Question: Would love to know how to make my images centered not floating to the left. I tried modifying the float attributes but things just go messy. Help please!
I'm using section tags no grid thingy whatsoever.
When I set the float to "none" this happens

'''
#hover {
color: rgba(188, 175, 204, 0.9);
}
h2#testimonials {
color: #E72635;
}
div#all {
width: 100%;
height: 100%;
}
/* generic css */
.view {
margin: 10px;
float: left;
border: 10px solid #fff;
overflow: hidden;
position: relative;
text-align: center;
box-shadow: 1px 1px 2px #e6e6e6;
cursor: default;
background: #fff url(../images/bgimg.jpg) no-repeat center center
}
.view .mask, .view .content {
width: 300px;
height: 200px;
position: absolute;
overflow: hidden;
top: 0;
left: 0
}
.view img {
display: block;
position: relative
}
.view h2 {
text-transform: uppercase;
color: #fff;
text-align: center;
position: relative;
font-size: 17px;
font-family: "Josefin Slab","Helvetica Neue",Helvetica,Arial,sans-serif;
padding: 10px;
background: rgba(0, 0, 0, 0.8);
margin: 20px 0 0 0
}
.view p {
font-family: Montserrat,"Helvetica Neue",Helvetica,Arial,sans-serif;
font-style: italic;
font-size: 12px;
position: relative;
color: #fff;
padding: 0px 20px 0px;
text-align: center
}
.view a.info {
display: inline-block;
text-decoration: none;
padding: 7px 14px;
background: #000;
color: #fff;
font-family: Montserrat,"Helvetica Neue",Helvetica,Arial,sans-serif;
text-transform: uppercase;
box-shadow: 0 0 1px #000
}
.view a.info:hover {
box-shadow: 0 0 5px #000
}
/*2*/
.view-second img {
transition: all 0.2s ease-in;
-webkit-transition: all 0.2s ease-in;
}
.view-second .mask {
background-color: rgba(12, 19, 27, 0.6);
width: 400px;
padding: 105px;
height: 450px;
opacity: 0;
transition: all 0.2s ease-in-out 0s;
-webkit-transition: all 0.2s ease-in-out;
}
.view-second h2 {
border-bottom: 1px solid rgba(0, 0, 0, 0.3);
font-family: "Josefin Slab","Helvetica Neue",Helvetica,Arial,sans-serif;
background: transparent;
margin: 20px 40px 0px 40px;
opacity: 0;
color: #8F1925;
transform: scale(0);
transition: all 0.5s linear 0s;
}
.view-second p {
transform: scale(0);
transition: all 0.5s linear 0s;
}
.view-second a.info {
opacity: 0;
transform: scale(0);
transition: all 0.5s linear;
}
/* */
.view-second:hover .mask {
opacity:1;
transform: translate(-80px, -125px) rotate(45deg);
-webkit-transform: translate(-80px, -125px) rotate(45deg);
}
.view-second:hover h2,
.view-second:hover p,
.view-second:hover a.info{
transform: scale(1);
opacity: 3;
}
img#articlePic {
height: 200px;
width: 300px;
}
'''
'''
<!DOCTYPE html>
<html lang="en">
<head>
<meta charset="utf-8">
<meta http-equiv="X-UA-Compatible" content="IE=edge">
<meta name="viewport" content="width=device-width, initial-scale=1">
<meta name="description" content="">
<meta name="author" content="">
<title>The University Digest</title>
<link rel="shortcut icon" href="img/logo1.png" />
<!-- Bootstrap Core CSS -->
<link href="font-awesome-4.1.0/css/font-awesome.min.css" rel="stylesheet" type="text/css">
<link href="css/bootstrap.min.css" rel="stylesheet">
<!-- Custom CSS -->
<link href="css/template.css" rel="stylesheet">
<link href="css/indexObjects.css" rel="stylesheet">
<!-- Fonts -->
<link href="http://fonts.googleapis.com/css?family=Open+Sans:300italic,400italic,600italic,700italic,800italic,400,300,600,700,800" rel="stylesheet" type="text/css">
<link href="http://fonts.googleapis.com/css?family=Josefin+Slab:100,300,400,600,700,100italic,300italic,400italic,600italic,700italic" rel="stylesheet" type="text/css">
<link href="http://fonts.googleapis.com/css?family=Montserrat:400,700" rel="stylesheet" type="text/css">
</head>
<body id="page-top" data-spy="scroll" data-target=".navbar-fixed-top">
<!-- Header Container -->
<div class="container-full" id="headerC">
<header class="masthead">
<p id="headerP">The University Digest</p>
<p id="subheader">The Official Student Publication of Western Mindanao State University</p>
</header>
</div>
<!-- Navigation -->
<div id="nav">
<!-- Content Layout -->
<!-- Portfolio Grid Section -->
<section id="portfolio" class="bg-light-gray">
<div class="container">
<div class="rows">
<div class="col-lg-12">
<h2 class="section-heading">Articles</h2>
</div>
<div id="all">
<div class="view view-second">
<img src="http://goo.gl/n6eiy5" class="img-responsive img-full" alt="" id="articlePic" />
<div class="mask"></div>
<div class="content">
<h2 id="testimonials">Testimonials</h2>
<p>&ldquo;A description of some sort between these tags. I am so cool ye and awesomely awesome. He was cool.&rdquo;</p>
<a href="#" class="info">Read More</a>
</div>
</div>
<div class="view view-second">
<img src="http://goo.gl/ikGTbN" class="img-responsive" alt="" id="articlePic" />
<div class="mask"></div>
<div class="content">
<h2 id="testimonials">Testimonials</h2>
<p>&ldquo;A description of some sort between these tags. I am so cool ye and awesomely awesome. He was cool.&rdquo;</p>
<a href="#" class="info">Read More</a>
</div>
</div>
<div class="view view-second">
<img src="http://jacobstone.co.uk/Livetesting/guy.jpg" class="img-responsive" alt="" id="articlePic" />
<div class="mask"></div>
<div class="content">
<h2 id="testimonials">Testimonials</h2>
<p>&ldquo;A description of some sort between these tags. I am so cool ye and awesomely awesome. He was cool.&rdquo;</p>
<a href="#" class="info">Read More</a>
</div>
</div>
<div class="view view-second">
<img src="http://jacobstone.co.uk/Livetesting/guy.jpg" class="img-responsive" alt="" id="articlePic"/>
<div class="mask"></div>
<div class="content">
<h2 id="testimonials">Testimonials</h2>
<p>&ldquo;A description of some sort between these tags. I am so cool ye and awesomely awesome. He was cool.&rdquo;</p>
<a href="#" class="info">Read More</a>
</div>
</div>
<div class="view view-second">
<img src="http://jacobstone.co.uk/Livetesting/guy.jpg" class="img-responsive" alt="" id="articlePic"/>
<div class="mask"></div>
<div class="content">
<h2 id="testimonials">Testimonials</h2>
<p>&ldquo;A description of some sort between these tags. I am so cool ye and awesomely awesome. He was cool.&rdquo;</p>
<a href="#" class="info">Read More</a>
</div>
</div>
<div class="view view-second">
<img src="http://jacobstone.co.uk/Livetesting/guy.jpg" class="img-responsive" alt="" />
<div class="mask"></div>
<div class="content">
<h2 id="testimonials">Testimonials</h2>
<p>&ldquo;A description of some sort between these tags. I am so cool ye and awesomely awesome. He was cool.&rdquo;</p>
<a href="#" class="info">Read More</a>
</div>
</div>
</div>
</div>
</div>
</section>
</body>
</html>
'''
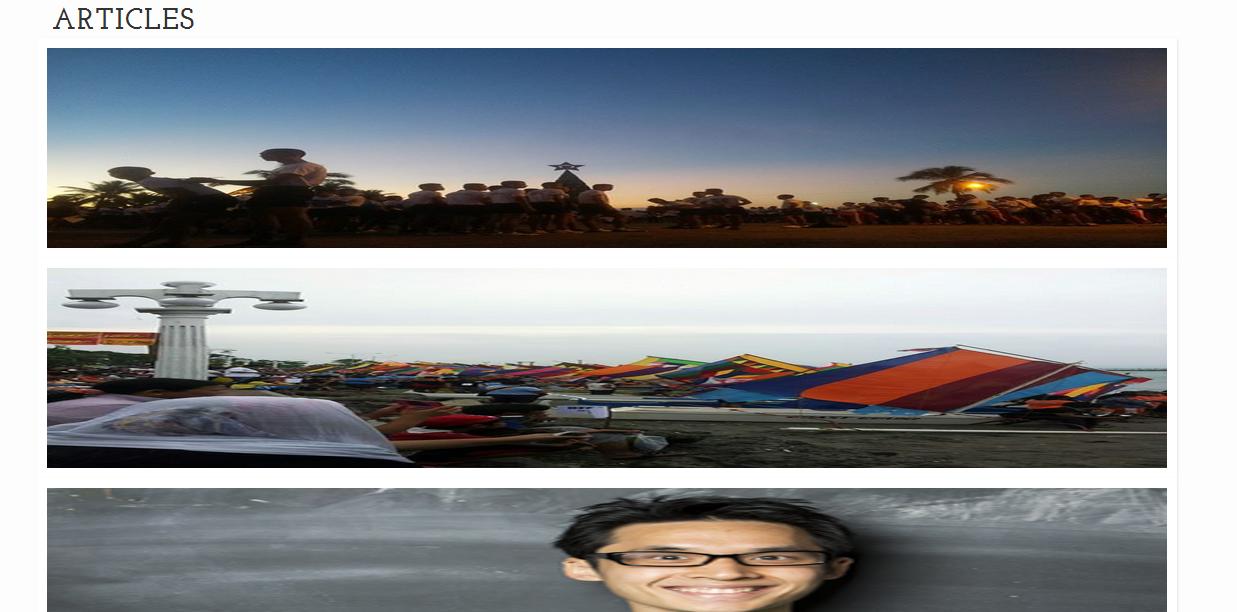
Answer: Just make some changes in your css and you can easily get your desired result through the mentioned below css
'''
div#all {
border: 1px solid;
display: block;
height: 100%;
overflow: hidden;
text-align: center;
width: 100%;
}
.view {
background: url("../images/bgimg.jpg") no-repeat scroll center center #FFFFFF;
border: 10px solid #FFFFFF;
box-shadow: 1px 1px 2px #E6E6E6;
cursor: default;
display: inline-block;
margin: 10px;
overflow: hidden;
position: relative;
text-align: center;
}
'''
<URL>